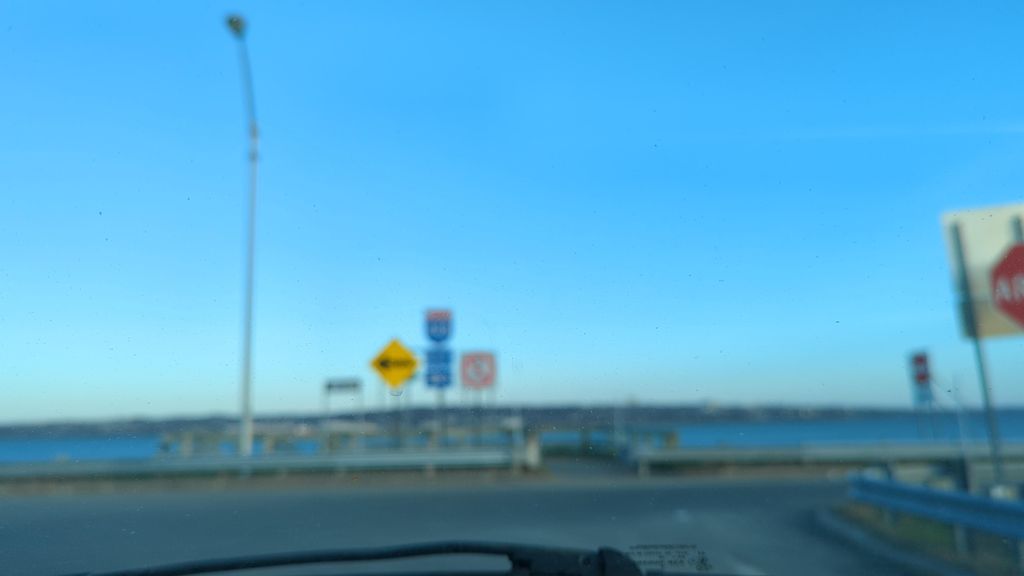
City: quebec_city